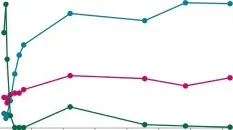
Inflammatory, coagulation function, and hematologic responses to HLH therapies: Day 0 corresponds to ruxolitinib (RUX) initiation. Treatment schedules, lines, and bars represent continuous therapy and individual doses of drugs with intermittent schedules. Arrows indicate that treatment was continued. (A-D) The laboratory assessments of Case 1.
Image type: pathology (immunostaining)